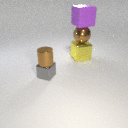
large purple rubber cube above large brown metal sphere